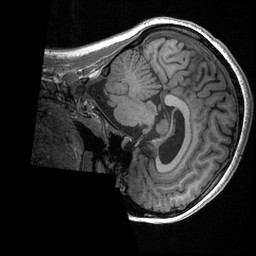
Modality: T1w
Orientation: sagittal
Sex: female
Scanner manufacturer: ge
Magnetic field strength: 3 T
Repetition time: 0.0064 s
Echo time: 0.00281 s